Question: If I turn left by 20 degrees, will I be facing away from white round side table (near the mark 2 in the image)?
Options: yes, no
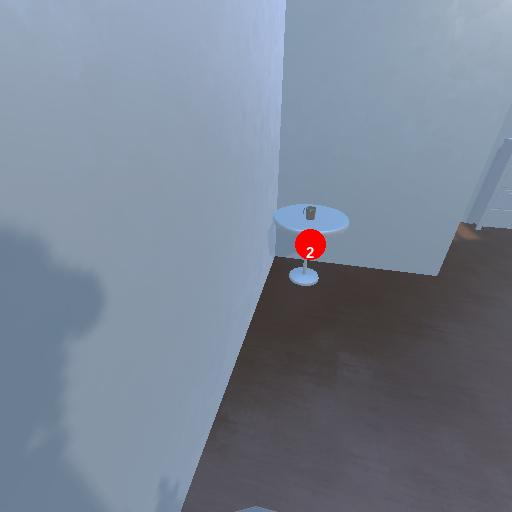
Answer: yes